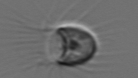
Label: Balanion